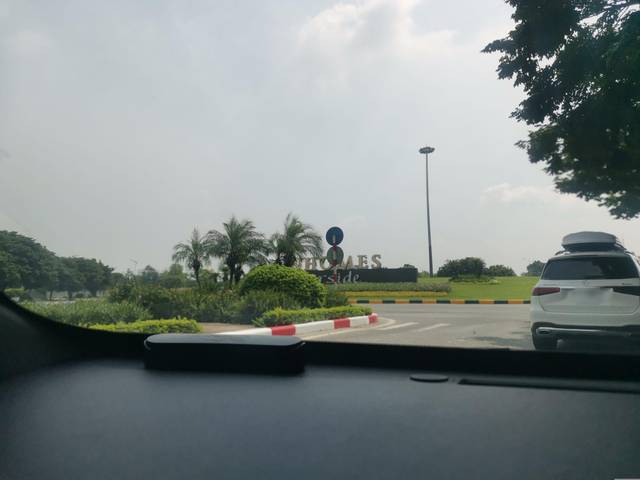
Region: Vietnam
Coordinates: 21.046, 105.909